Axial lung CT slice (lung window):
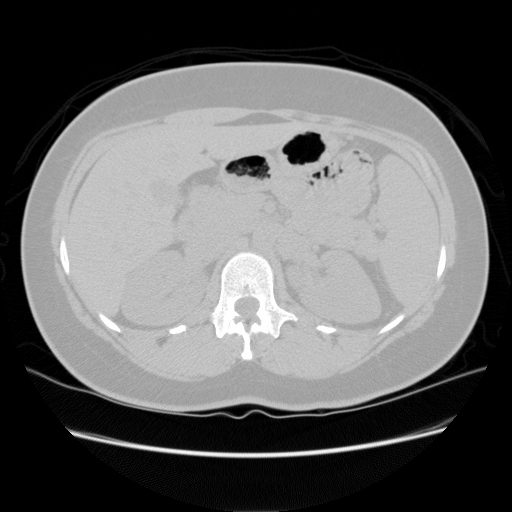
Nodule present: no